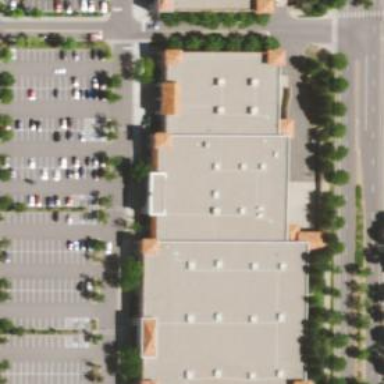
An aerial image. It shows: Retail building.